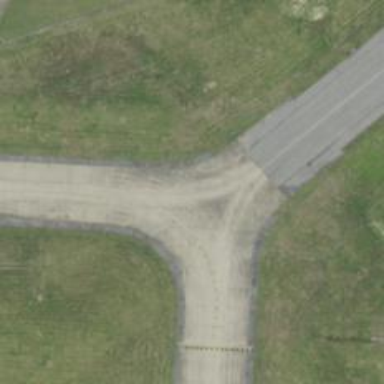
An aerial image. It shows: Image of taxiway at airport.